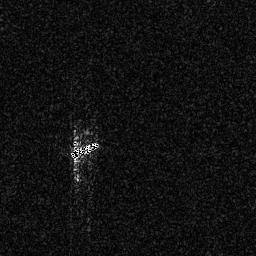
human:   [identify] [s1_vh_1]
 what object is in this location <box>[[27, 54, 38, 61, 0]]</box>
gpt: <ref>1 medium ship at the center</ref>